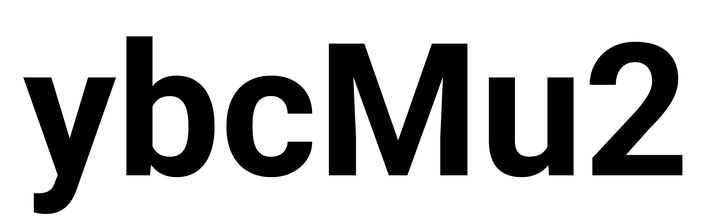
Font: Roboto_Bold